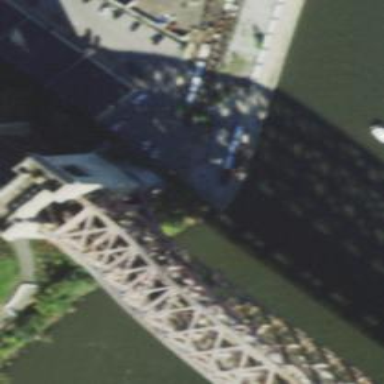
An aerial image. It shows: Building with bridge support.